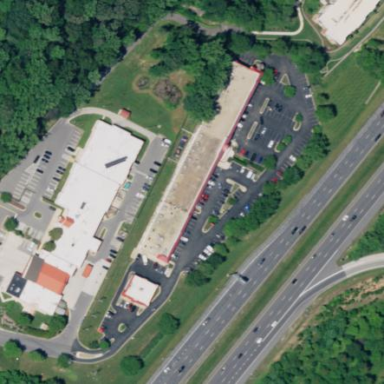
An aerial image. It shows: Retail area.